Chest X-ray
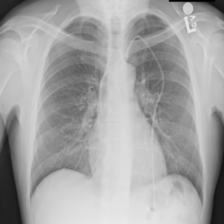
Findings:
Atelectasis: negative
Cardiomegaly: negative
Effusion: negative
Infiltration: negative
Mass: negative
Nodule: negative
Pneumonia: negative
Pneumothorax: negative
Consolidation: negative
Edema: negative
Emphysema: negative
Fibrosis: negative
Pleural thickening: negative
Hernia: negative